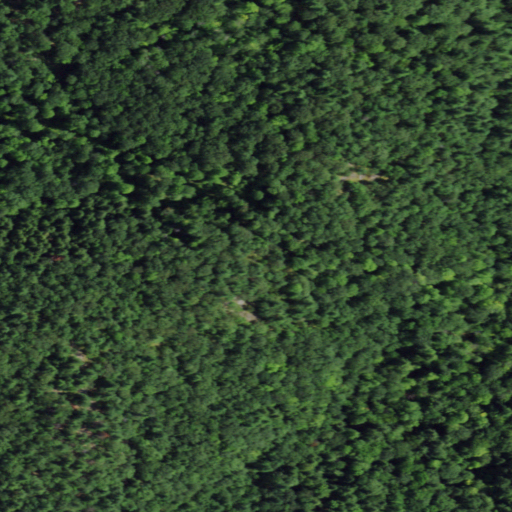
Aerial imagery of mountain in New York named Twin Hill containing deciduous forest, evergreen forest, and mixed forest